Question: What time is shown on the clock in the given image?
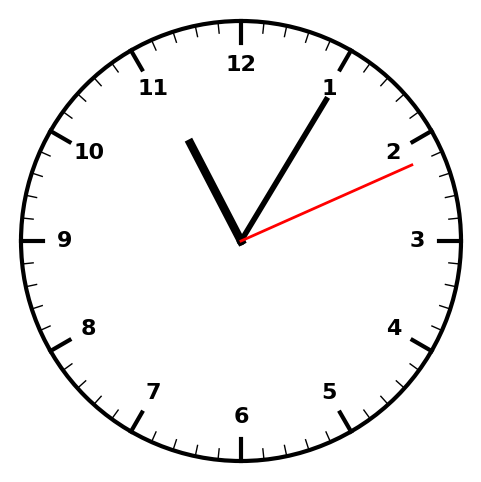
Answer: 11:05:11